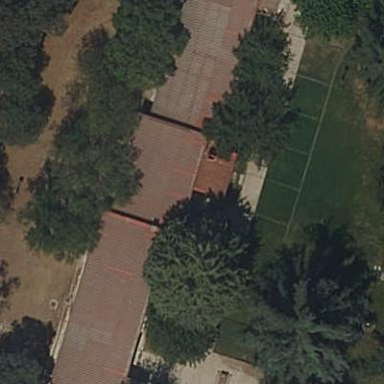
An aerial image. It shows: Terrace building.